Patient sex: M
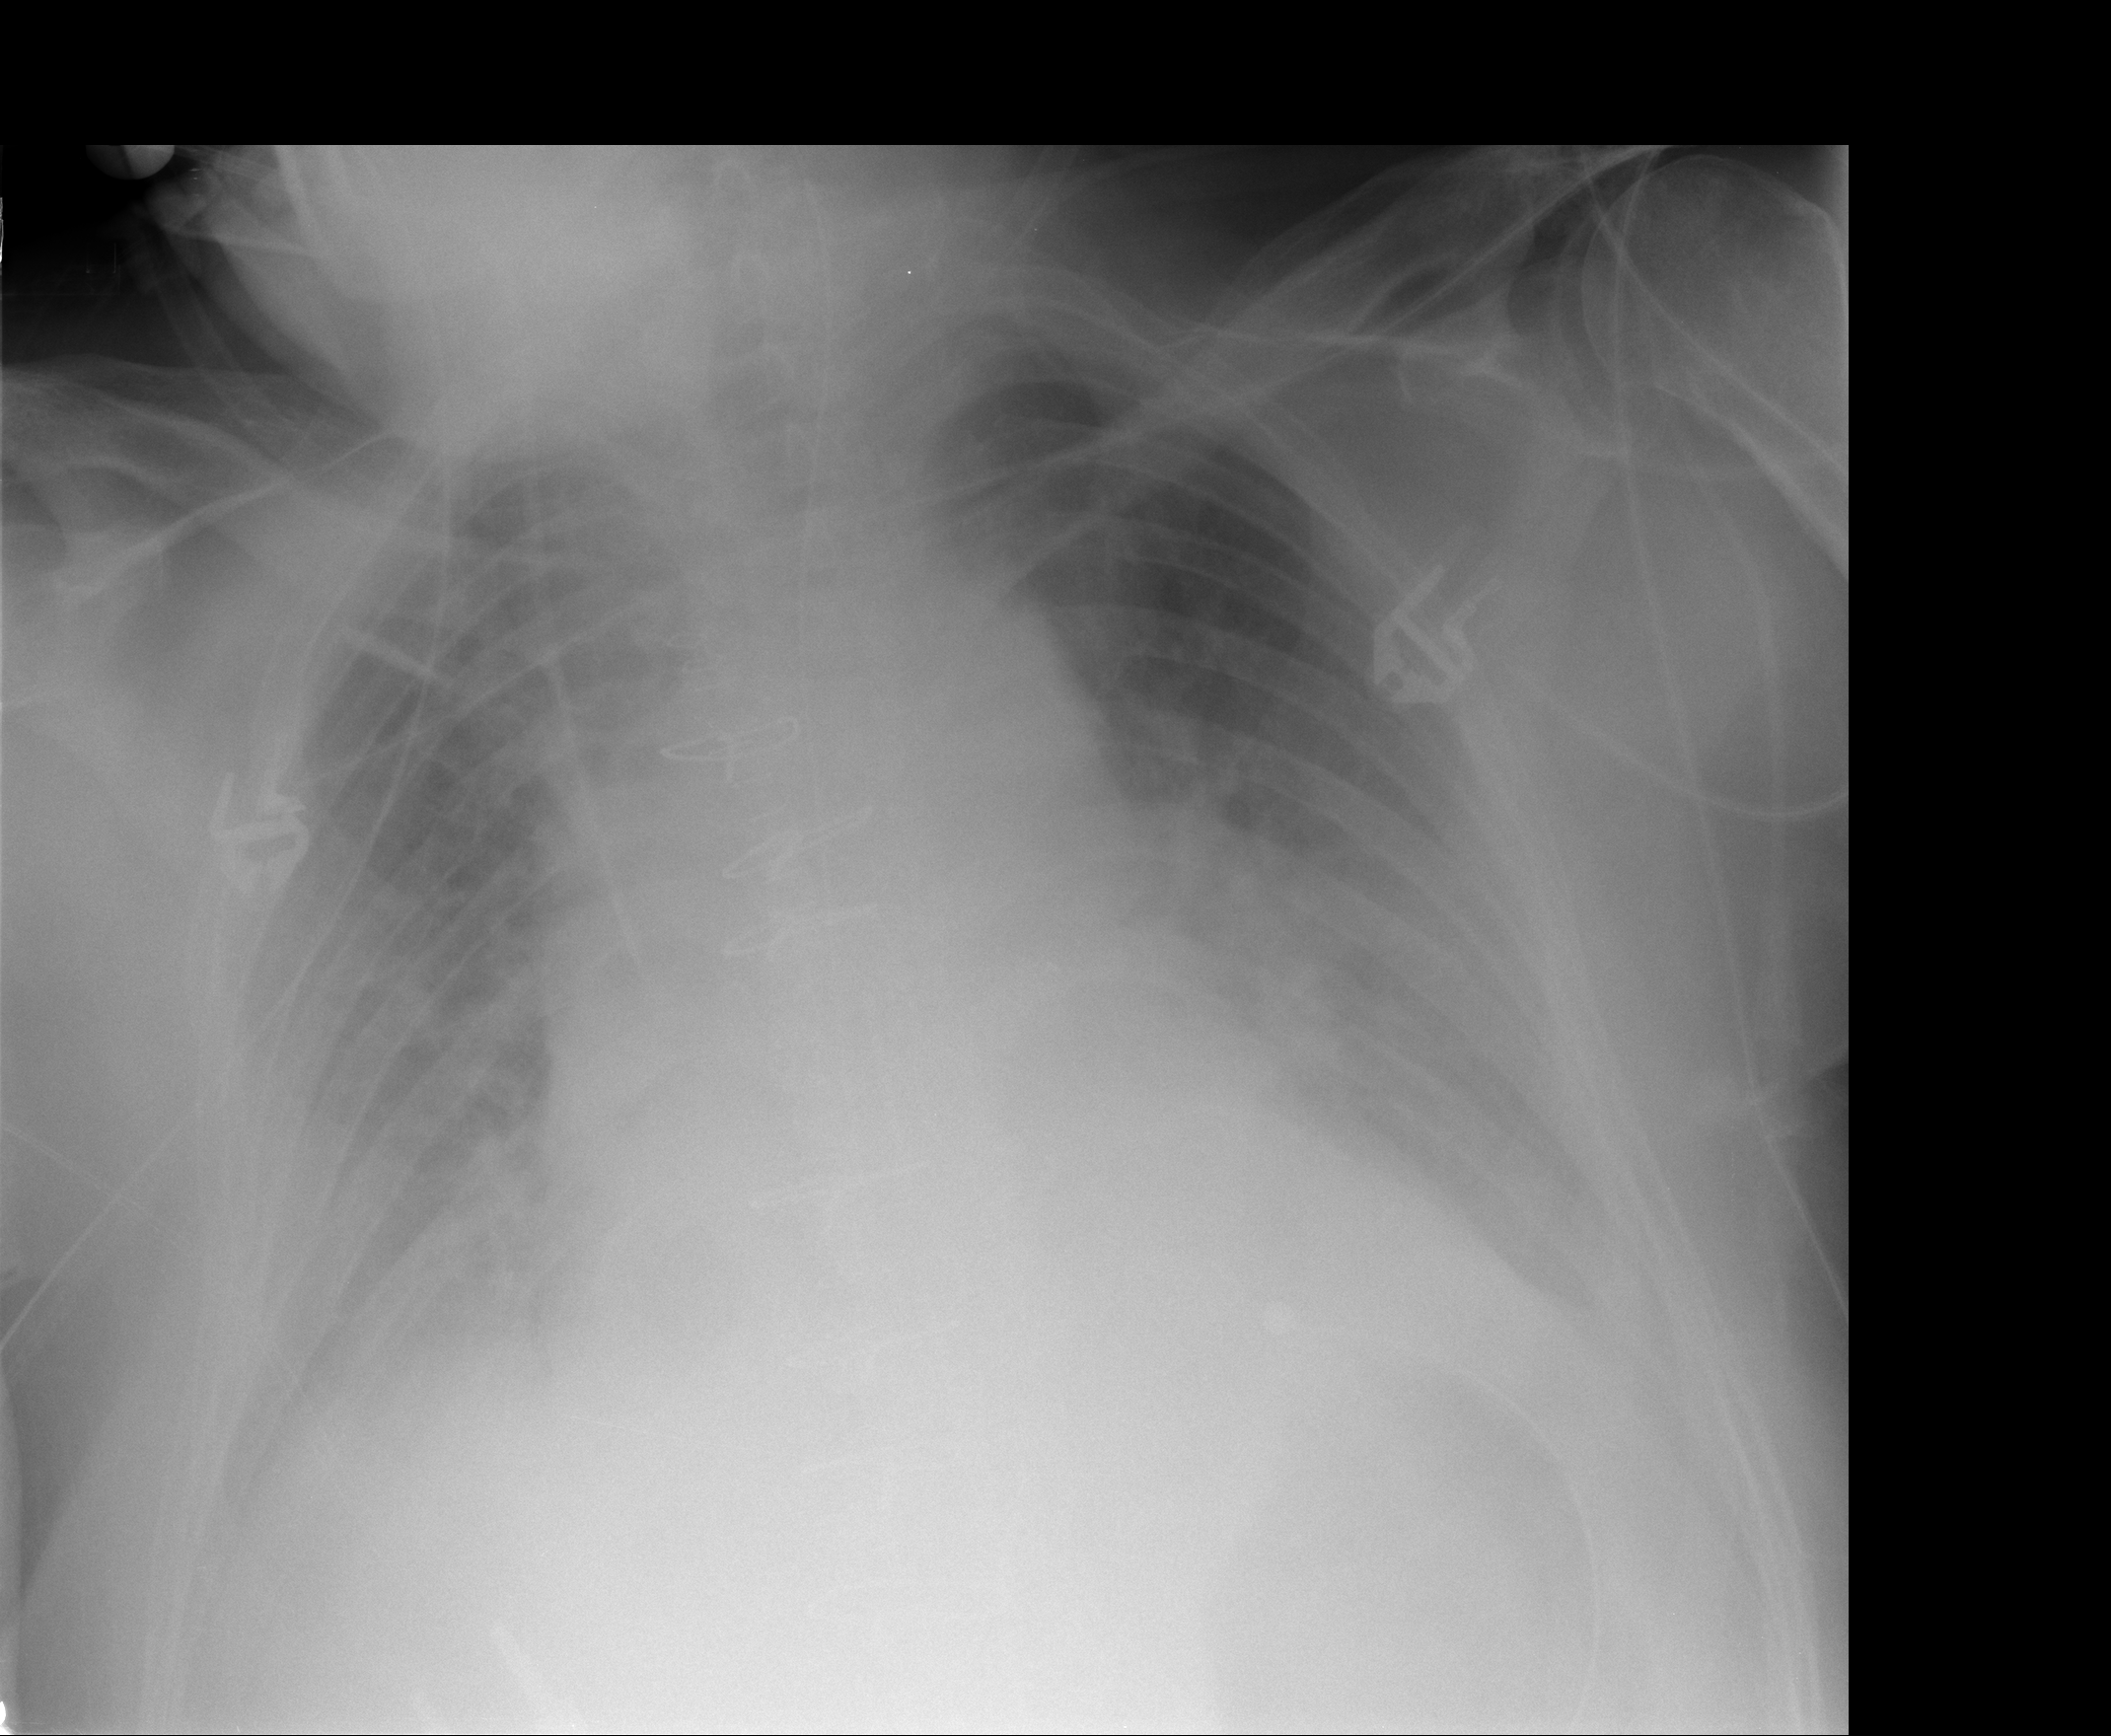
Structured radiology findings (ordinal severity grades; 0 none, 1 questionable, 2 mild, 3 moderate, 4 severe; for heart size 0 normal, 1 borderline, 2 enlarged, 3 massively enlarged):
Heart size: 2
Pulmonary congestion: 3
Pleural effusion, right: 2
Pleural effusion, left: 2
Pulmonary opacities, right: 2
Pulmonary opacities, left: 2
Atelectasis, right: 3
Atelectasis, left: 3